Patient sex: M
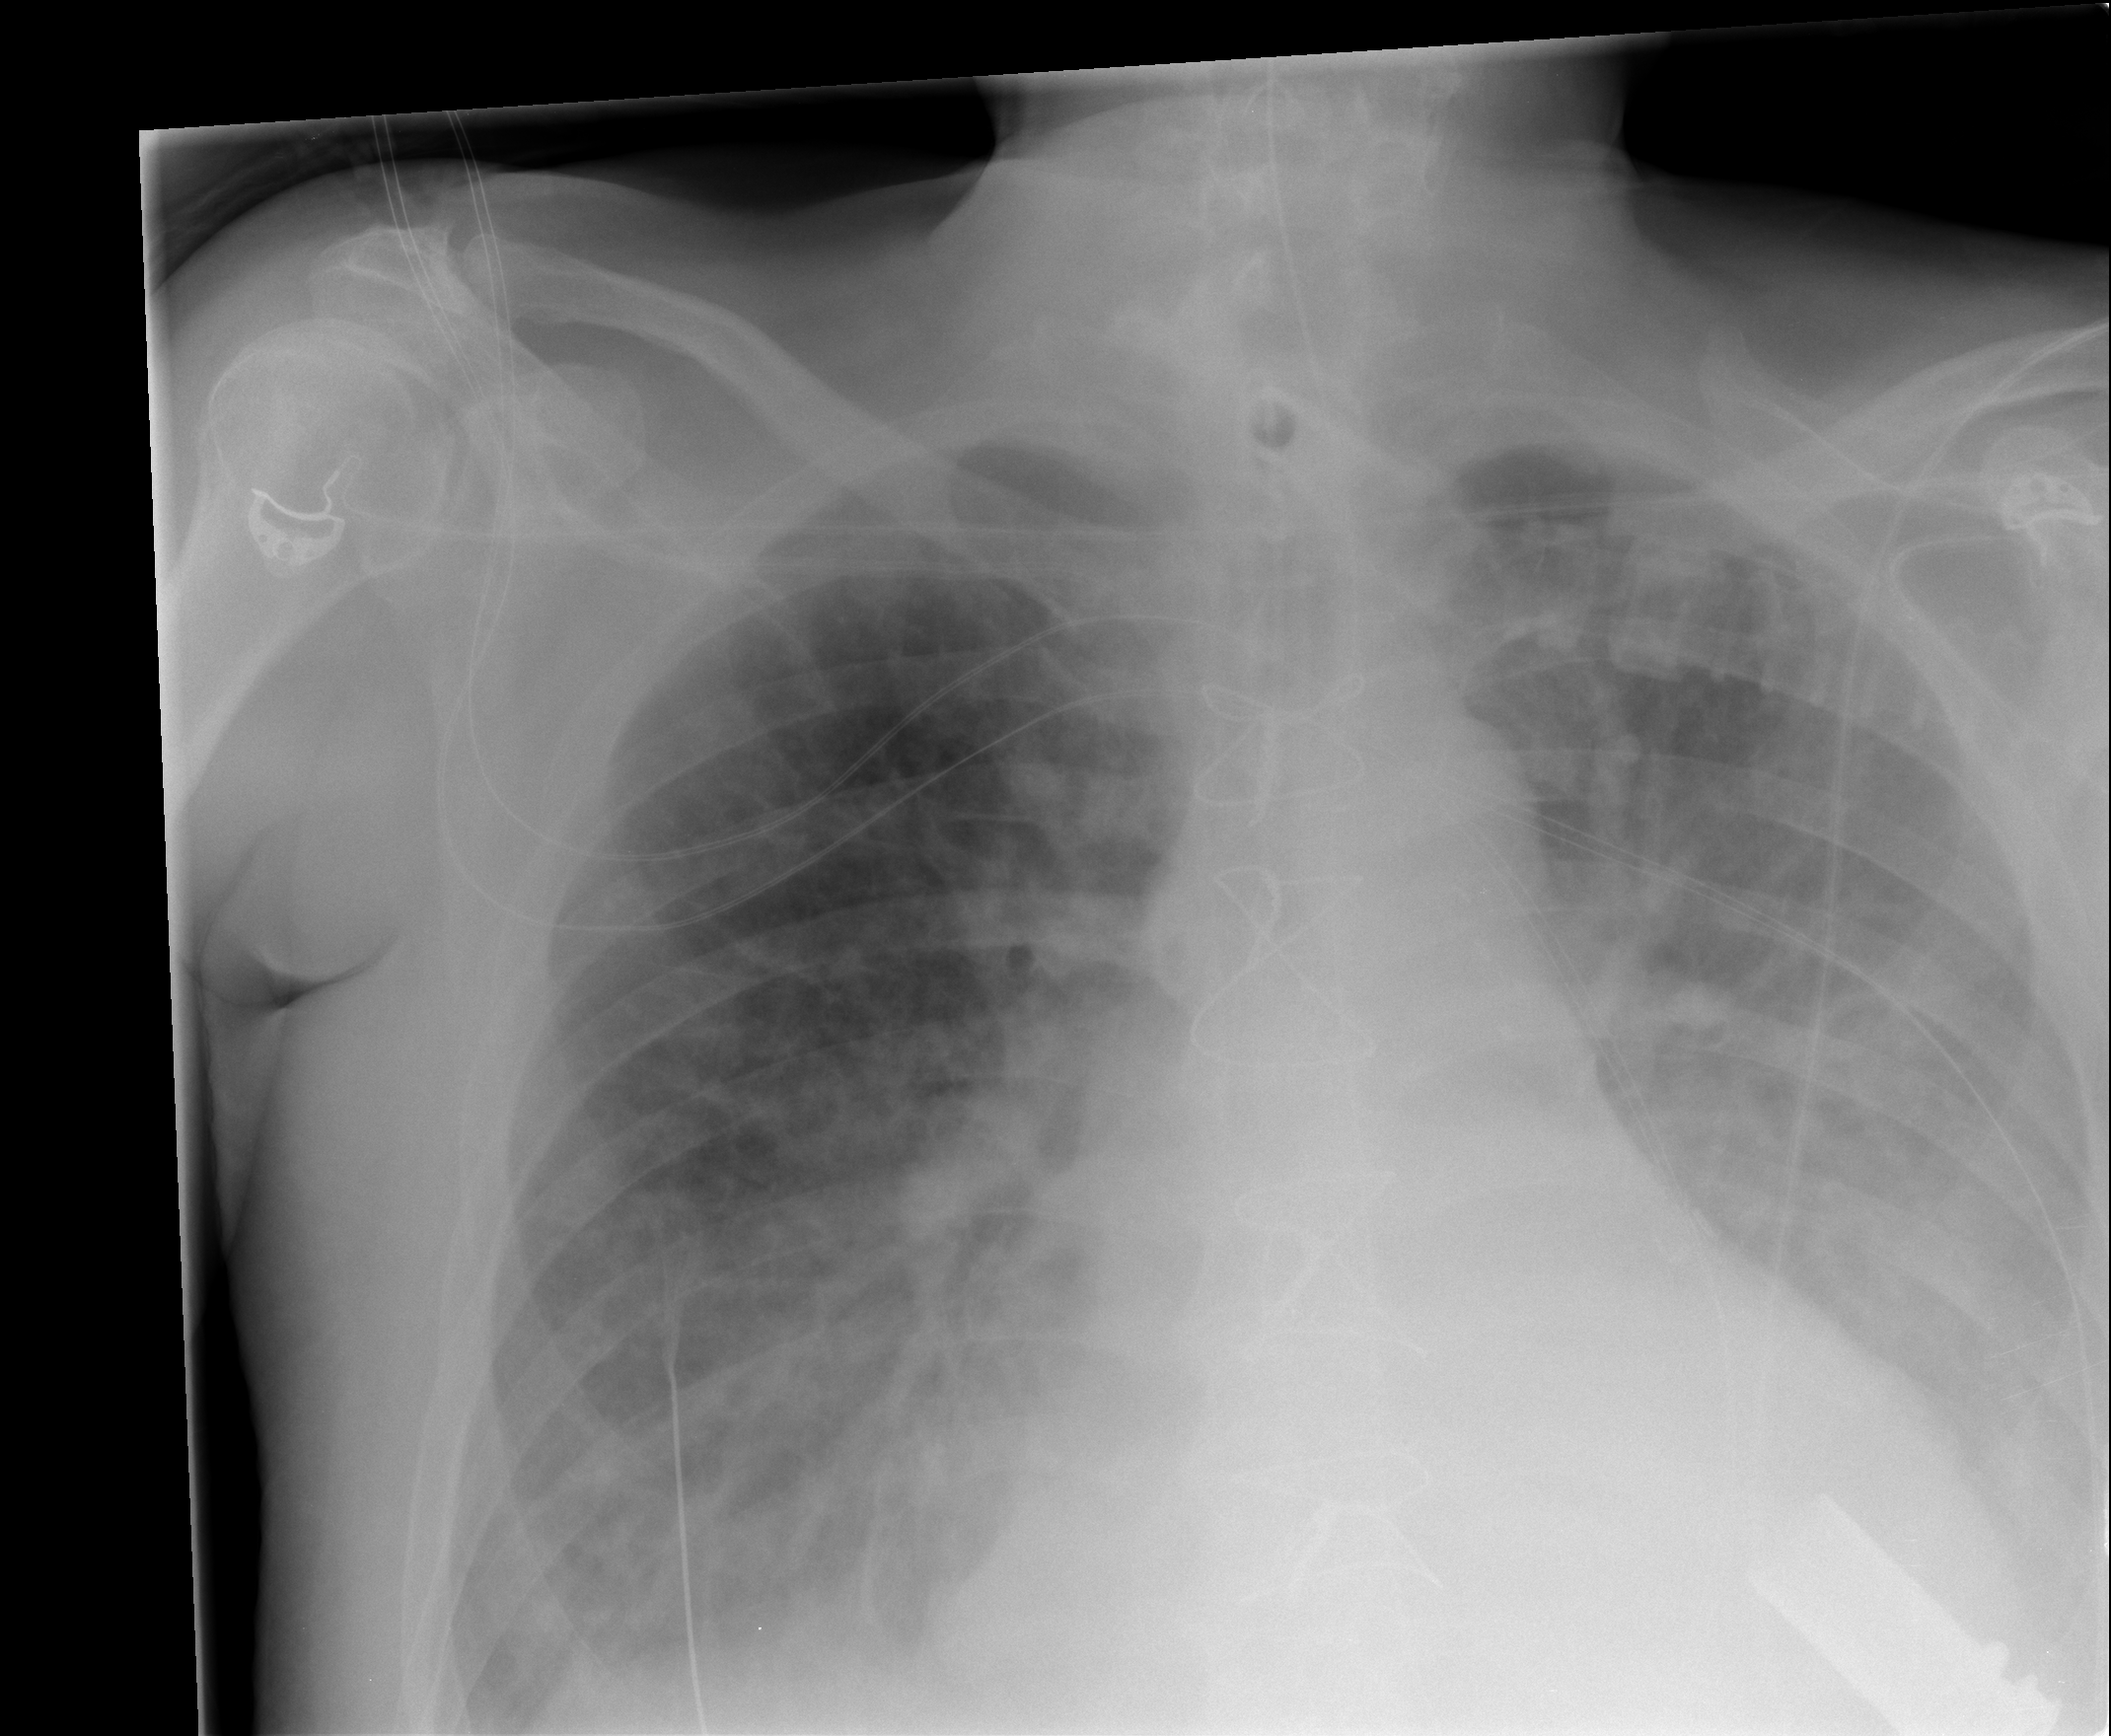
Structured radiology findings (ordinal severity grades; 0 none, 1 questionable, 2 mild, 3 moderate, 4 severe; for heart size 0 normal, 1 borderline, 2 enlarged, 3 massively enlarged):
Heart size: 2
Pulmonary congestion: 3
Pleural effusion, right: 2
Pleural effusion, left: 3
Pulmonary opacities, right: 3
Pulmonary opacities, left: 3
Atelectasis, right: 4
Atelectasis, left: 4